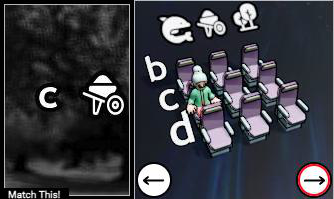
Task: seats
Answer: no